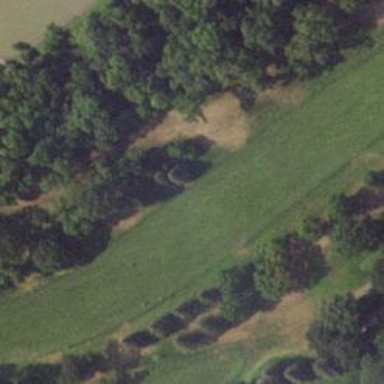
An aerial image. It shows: Golf hole.